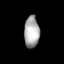
Tissue: lung
Cell type: T cells
Senescence score: 0.159
Nuclear area (px): 469
Mean DAPI intensity: 170.136